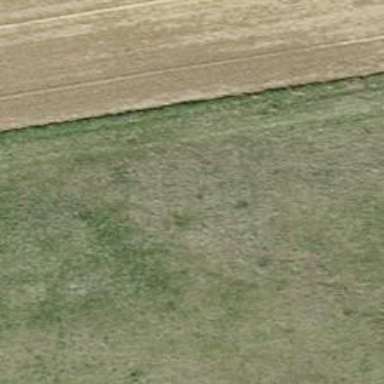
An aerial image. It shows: Grass track with grade5 track type.